Question: I'm trying to add text to the <URL>. I have followed a hint given on Google Group and I was able to add the text. Now I want to rotate it. The new angles seem to be correct, but all the text get gathered in one point.
This is the piece of code where I add and rotate the text:
'''
var text = vis.data([json]).selectAll("text")
.data(partition.nodes)
.enter().append("svg:text")
.attr("x", function(d) { return radius * Math.cos(d.x + d.dx/2); } )
.attr("y", function(d) { return radius * Math.sin(d.x + d.dx/2); } )
.attr("dy", ".31em")
.style("font-size", "5px")
.attr("transform", function(d) {
var angle = (2 * Math.PI - d.x) * (180/Math.PI);
var rotation = "rotate(" + angle + ")";
console.log(rotation);
console.log("d.x=" + d.x + ", d.y=" + d.y);
return rotation;
})
.text(function(d) { return d.name; });
'''
This is an image of what I get:

and this is the full script:
'''
var width = 1000,
height = 1000,
radius = 350,
x = d3.scale.linear().range([0, 2 * Math.PI]),
y = d3.scale.pow().exponent(1.3).domain([0, 1]).range([0, radius]),
padding = 5,
color = d3.scale.category20c();
var vis = d3.select("#chart").append("svg")
.attr("width", width)
.attr("height", height)
.append("g")
.attr("transform", "translate(" + width / 2 + "," + height / 2 + ")");
var partition = d3.layout.partition()
.sort(null)
.size([2 * Math.PI, radius * radius])
.value(function(d) { return 1; });
var arc = d3.svg.arc()
.startAngle(function(d) { return d.x; })
.endAngle(function(d) { return d.x + d.dx; })
.innerRadius(function(d) { return Math.sqrt(d.y); })
.outerRadius(function(d) { return Math.sqrt(d.y + d.dy); });
d3.json("fracking.json", function(json) {
var path = vis.data([json]).selectAll("path")
.data(partition.nodes)
.enter().append("svg:path")
.attr("display", function(d) { return d.depth ? null : "none"; })
// hide inner ring
.attr("d", arc)
.attr("fill-rule", "evenodd")
.style("stroke", "#fff")
.style("fill", function(d) { return color((d.children ? d : d.parent).name); })
.each(stash);
var text = vis.data([json]).selectAll("text")
.data(partition.nodes)
.enter().append("svg:text")
.attr("x", function(d) { return radius * Math.cos(d.x + d.dx/2); } )
.attr("y", function(d) { return radius * Math.sin(d.x + d.dx/2); } )
.attr("dy", ".31em")
.style("font-size", "5px")
.attr("transform", function(d) {
var angle = (2 * Math.PI - d.x) * (180/Math.PI);
var rotation = "rotate(" + angle + ")";
console.log(rotation);
console.log("d.x=" + d.x + ", d.y=" + d.y);
return rotation;
})
.text(function(d) { return d.name; });
d3.select("#size").on("click", function() {
path
.data(partition.value(function(d) { return d.size; }))
.transition()
.duration(1500)
.attrTween("d", arcTween);
d3.select("#size").classed("active", true);
d3.select("#count").classed("active", false);
});
d3.select("#count").on("click", function() {
path
.data(partition.value(function(d) { return 1; }))
.transition()
.duration(1500)
.attrTween("d", arcTween);
d3.select("#size").classed("active", false);
d3.select("#count").classed("active", true);
});
});
// Stash the old values for transition.
function stash(d) {
d.x0 = d.x;
d.dx0 = d.dx;
}
// Interpolate the arcs in data space.
function arcTween(a) {
var i = d3.interpolate({x: a.x0, dx: a.dx0}, a);
return function(t) {
var b = i(t);
a.x0 = b.x;
a.dx0 = b.dx;
return arc(b);
};
}
'''
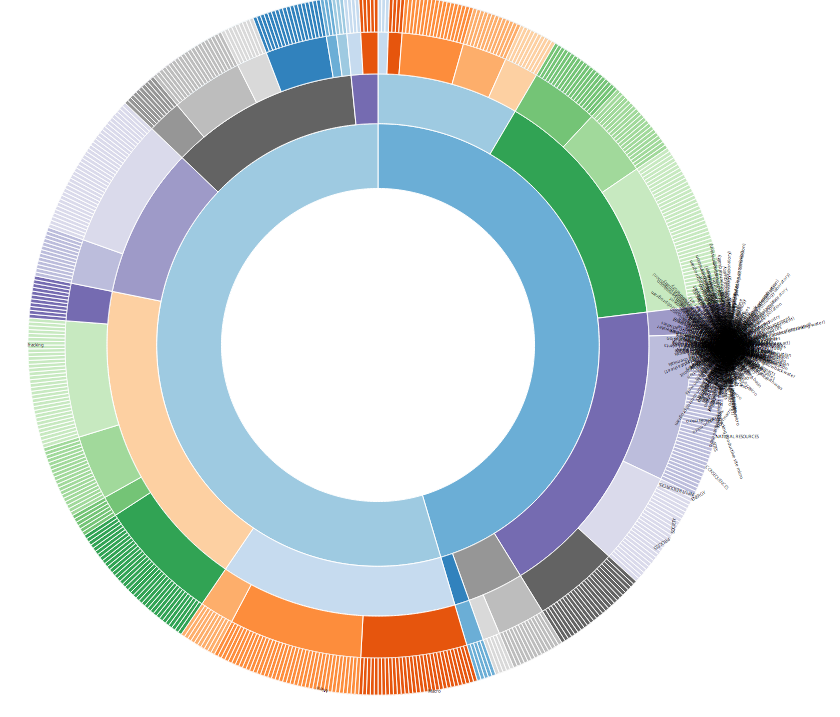
Answer: I think you need to specify the center of rotation. Try this:
'''
var text = vis.data([json]).selectAll("text")
.data(partition.nodes)
.enter().append("svg:text")
.attr("x", function(d) { return radius * Math.cos(d.x + d.dx/2); } )
.attr("y", function(d) { return radius * Math.sin(d.x + d.dx/2); } )
.attr("dy", ".31em")
.style("font-size", "5px")
.attr("transform", function(d) {
var angle = (2 * Math.PI - d.x) * (180/Math.PI);
var rotation = "rotate(" + angle + "," + d3.select(this).attr("x") + "," d3.select(this).attr("y") +")";
console.log(rotation);
console.log("d.x=" + d.x + ", d.y=" + d.y);
return rotation;
})
.text(function(d) { return d.name; });
'''